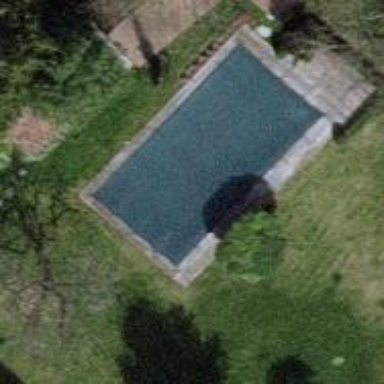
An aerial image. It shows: Swimming pool located in leisure land.